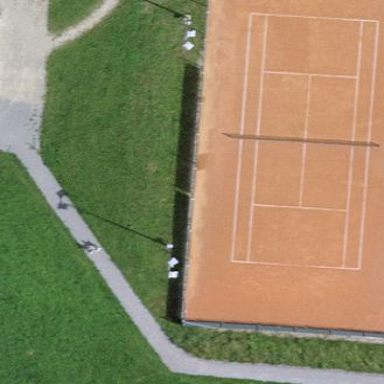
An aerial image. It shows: Tennis court with tartan surface on leisure land pitch.